Question: This is on iOS5 w/ a storyboard.
I'd like to have a 'UINavigationController' on the 'UITableView' below but when I try the "embed in" option, it adds it to the Red 'UIView', not on the table itself. For lots of reasons this is not optimal. Is what I want to do not possible: to have a table subview with its own nav controller?
Oh - while I am here - what is the deal with 'UINavigationControllers' not being able to be resized in a storyboard? I can only set "form" "page" or "full" - when I set it to "freeform" I am not able to enter any values to resize it

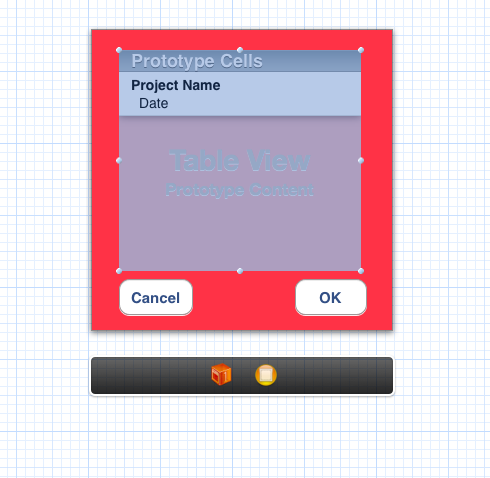
Answer: > For lots of reasons this is not optimal
Actually, for lots of reasons what you are trying to do makes no sense. A UINavigationController has embedded within it (in Storyboard terms) an instance of a UIViewController. In other words, the nav controller's root view controller must be a view controller. Since UITableView is a subclass of UIView, you can't embed it inside a UINavigationController. And besides, you would never want to. A UINavigationController manages a hiearchy of view controllers. What are you trying to achieve that you you need to put a UITableView inside of a UINavigationController? What you are probably trying to achieve is to place the view controller that the table view sits on inside a UINavigationController, in which case the result you're seeing in IB is the correct result.